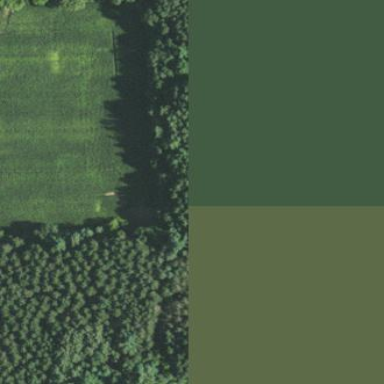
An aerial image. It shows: Serene woodland landscape.